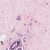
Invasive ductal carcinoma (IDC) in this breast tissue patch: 0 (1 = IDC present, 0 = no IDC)